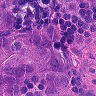
Metastatic tissue present: yes